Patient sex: F
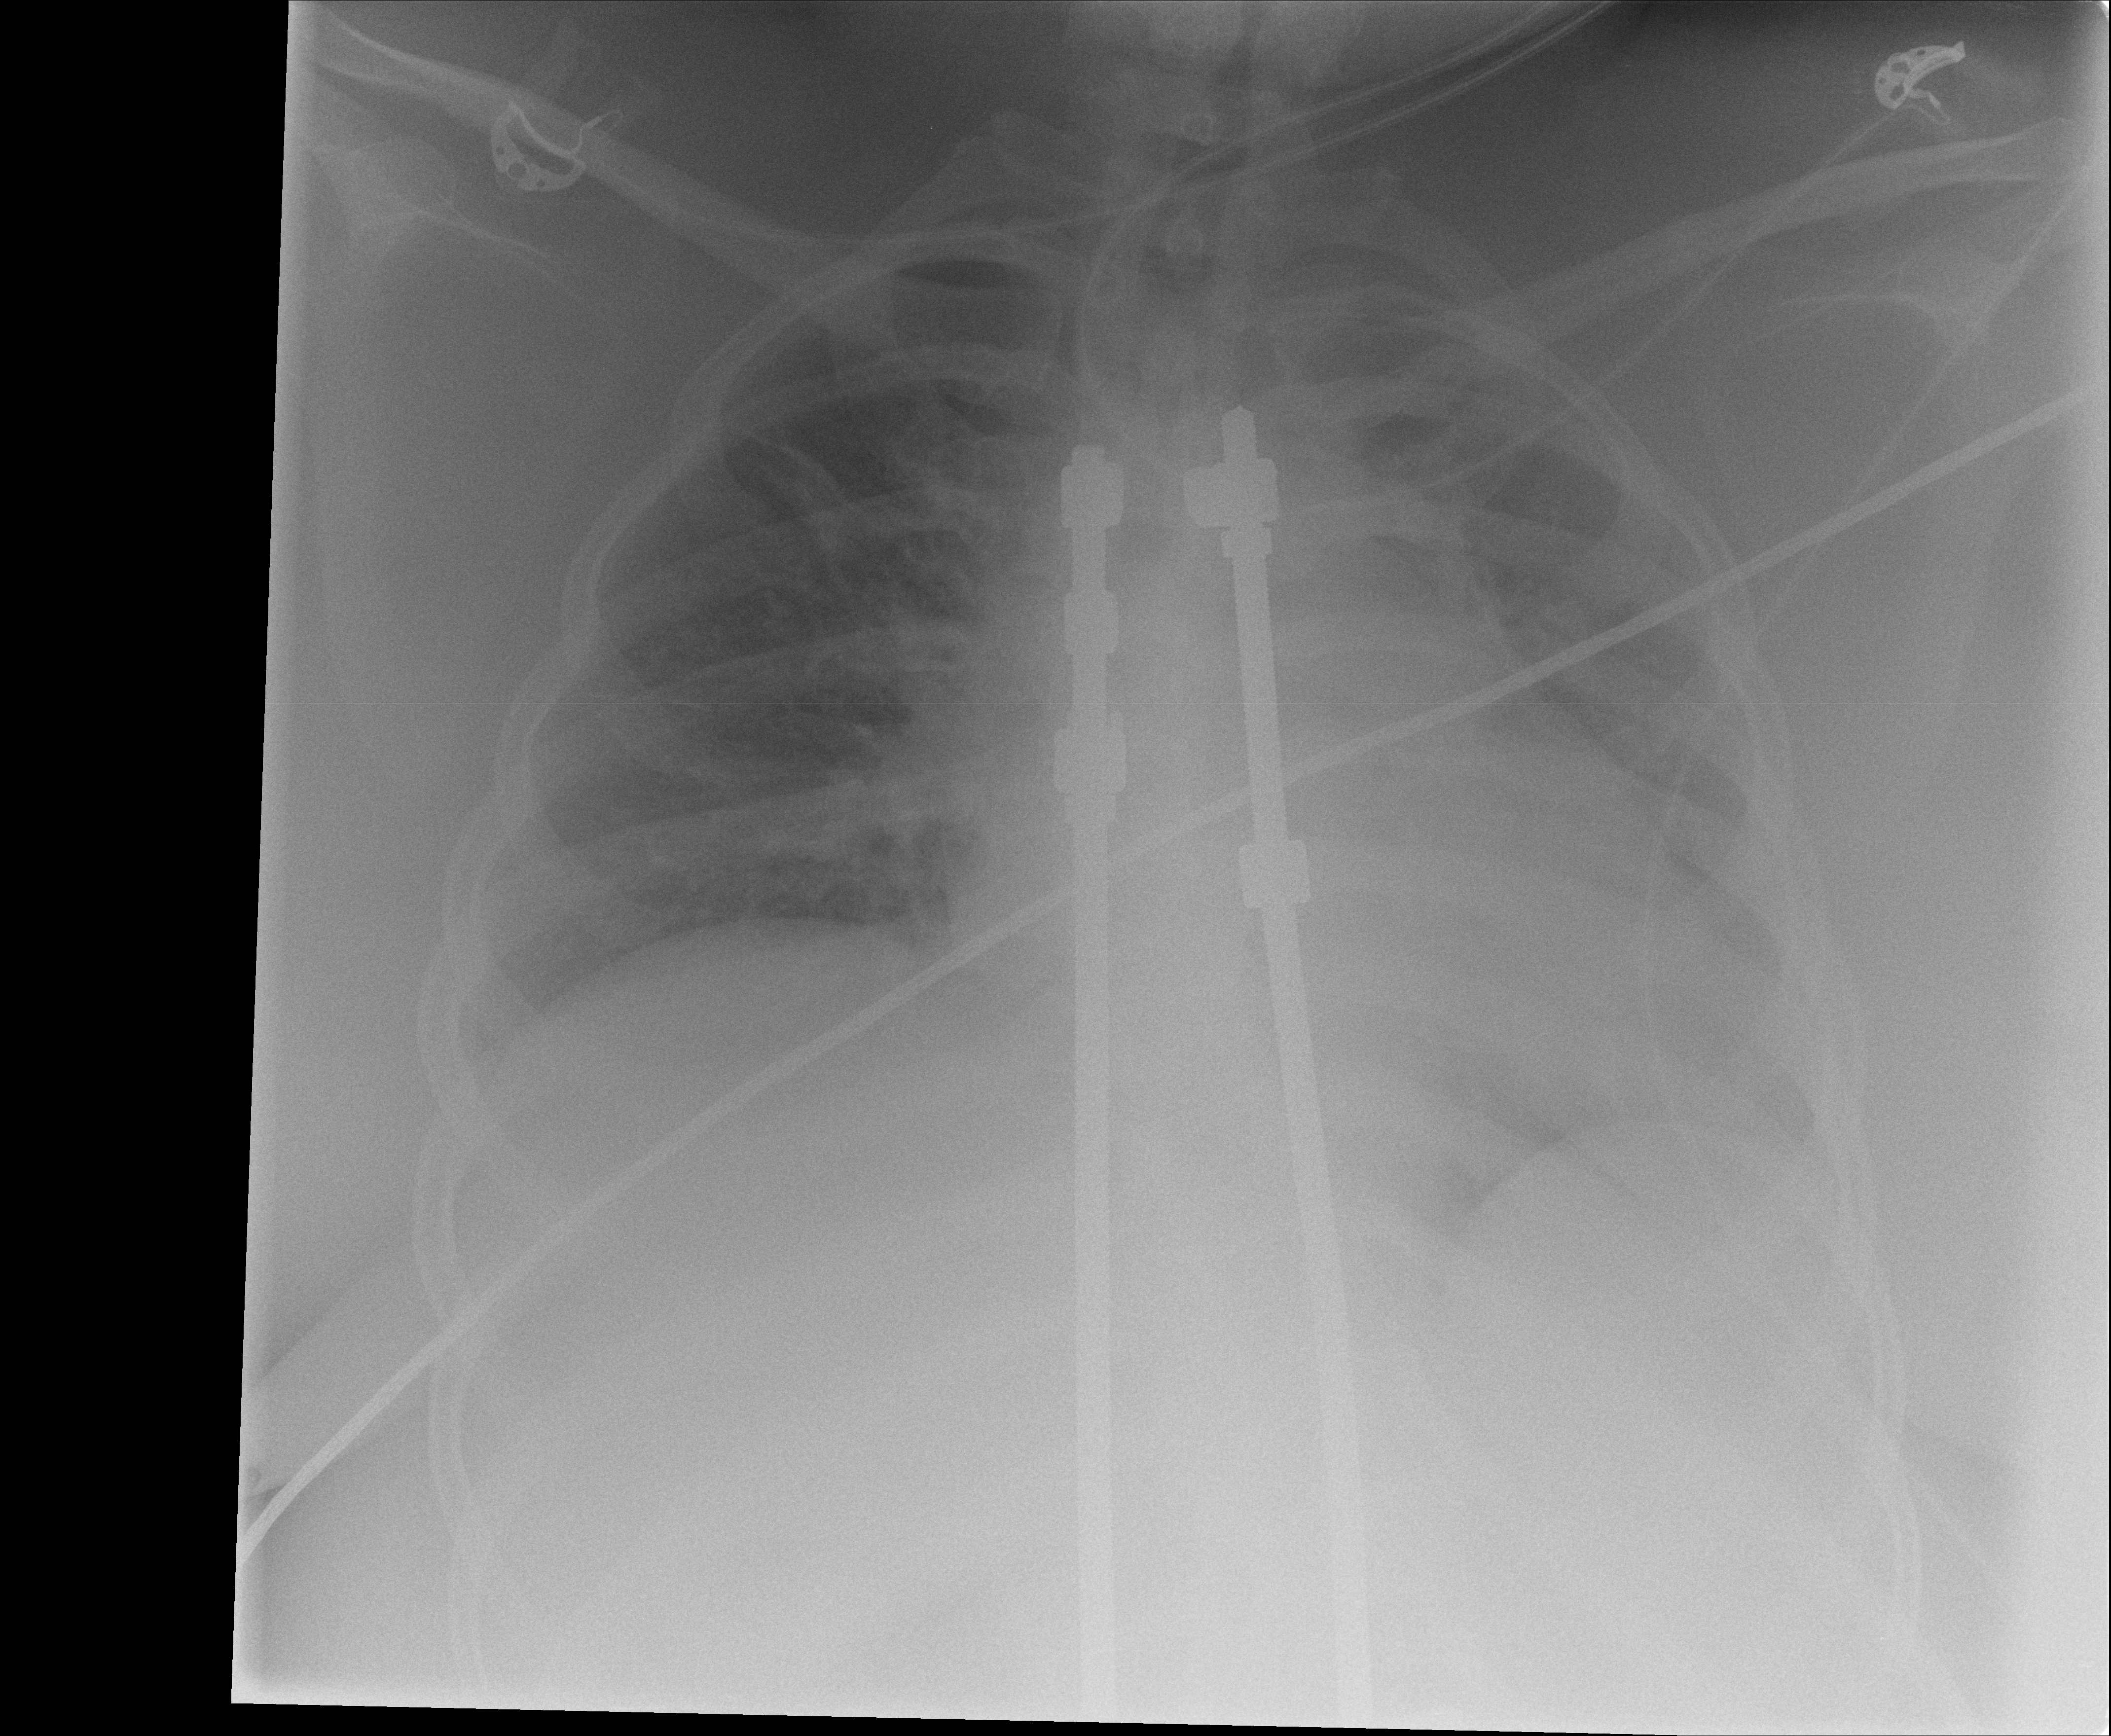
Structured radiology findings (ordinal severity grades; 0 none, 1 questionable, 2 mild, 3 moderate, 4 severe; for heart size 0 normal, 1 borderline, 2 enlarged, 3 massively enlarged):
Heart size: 1
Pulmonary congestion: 2
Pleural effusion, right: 0
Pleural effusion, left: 0
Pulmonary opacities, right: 0
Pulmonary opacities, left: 0
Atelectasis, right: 2
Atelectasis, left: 2